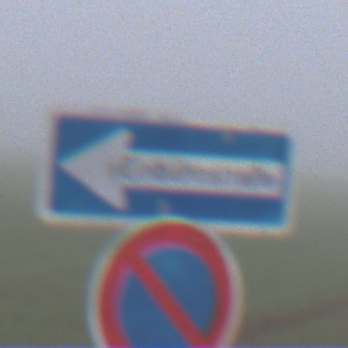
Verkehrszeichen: EinbahnstrasseLinksweisend
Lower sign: EingeschraenktesHalteverbot
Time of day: MorningAfternoon
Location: Outdoor (RoadRail)
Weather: Overcast
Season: NotSpecified
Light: Natural